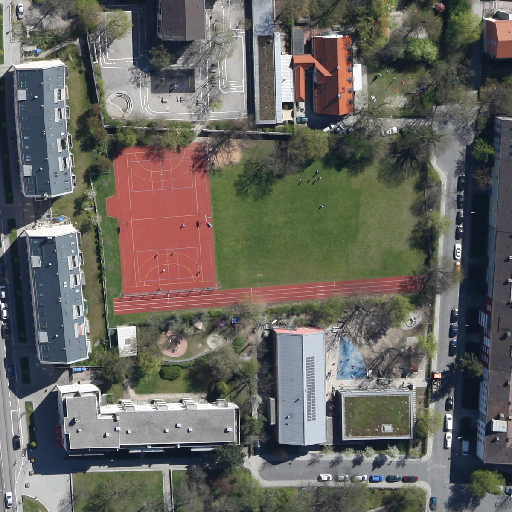
Referring expression: road